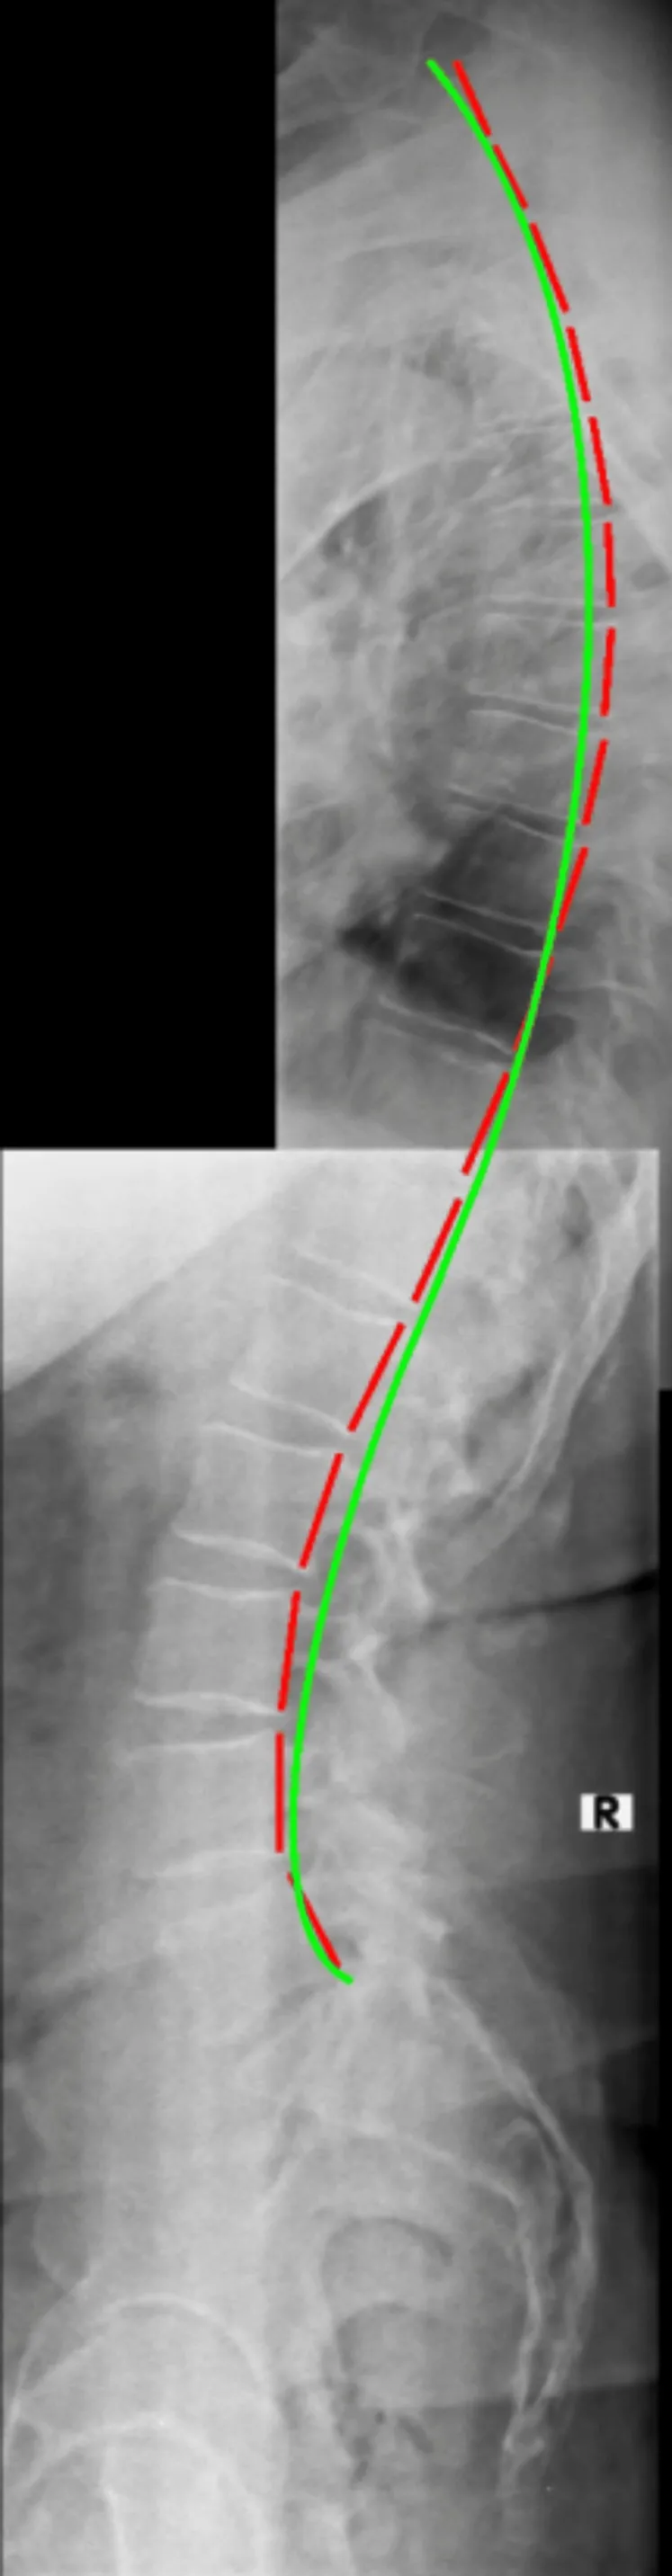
Re-examination lateral thoracic and lateral lumbar radiographs stitched. Lateral thoracic and lumbar radiographs demonstrated significant improvement in spine alignment and sagittal balance. The dashed red line measures vertebral body posterior tangents and the green line represents ideal thoracic and lumbar curvature.
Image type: radiology (x_ray)